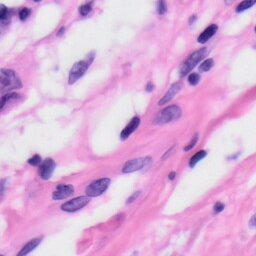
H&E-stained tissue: Skin